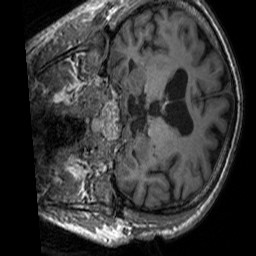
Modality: T1w
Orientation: coronal
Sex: male
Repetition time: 1.95 s
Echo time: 0.026 s